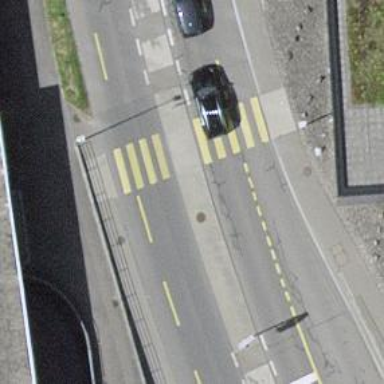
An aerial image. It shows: Uncontrolled crossing with central island on the road.